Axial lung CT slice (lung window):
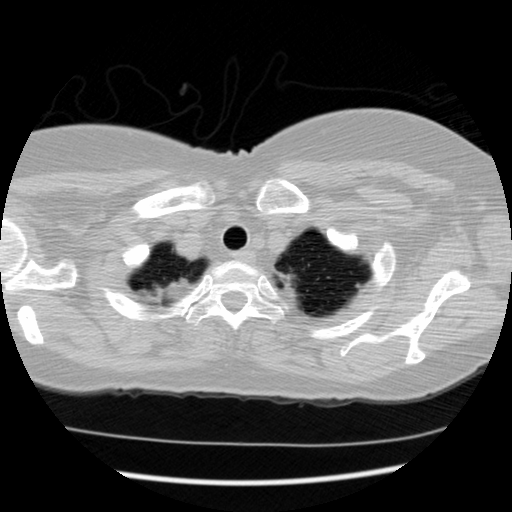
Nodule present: no